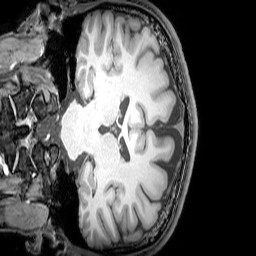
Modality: T1w
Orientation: coronal
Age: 21
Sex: male
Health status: healthy
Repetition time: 0.081 s
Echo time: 0.037 s